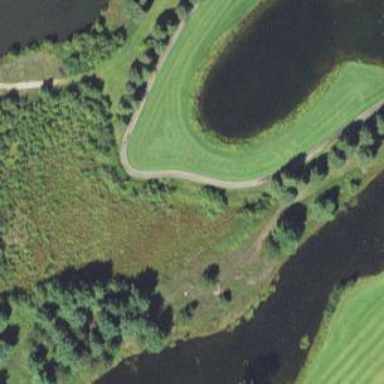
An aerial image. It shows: Golf tee.